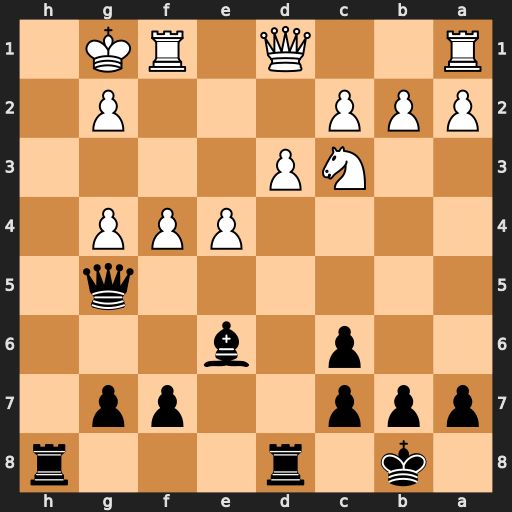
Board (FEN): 1k1r3r/ppp2pp1/2p1b3/6q1/4PPP1/2NP4/PPP3P1/R2Q1RK1
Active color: b
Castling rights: -
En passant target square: -
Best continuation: Qc5+ d4 Rxd4